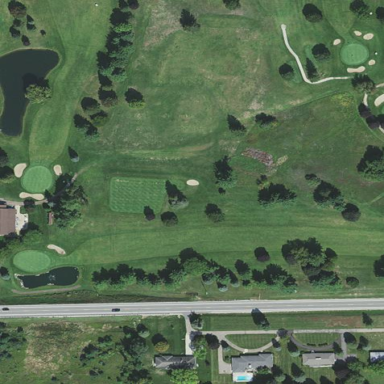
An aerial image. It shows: Scenic golf fairway.